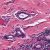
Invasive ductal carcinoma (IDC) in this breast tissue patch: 0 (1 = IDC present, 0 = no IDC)